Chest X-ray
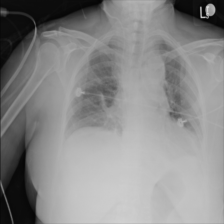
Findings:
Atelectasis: negative
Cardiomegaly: negative
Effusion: negative
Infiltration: negative
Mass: negative
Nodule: negative
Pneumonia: negative
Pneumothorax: negative
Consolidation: negative
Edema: negative
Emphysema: negative
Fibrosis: negative
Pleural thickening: negative
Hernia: negative